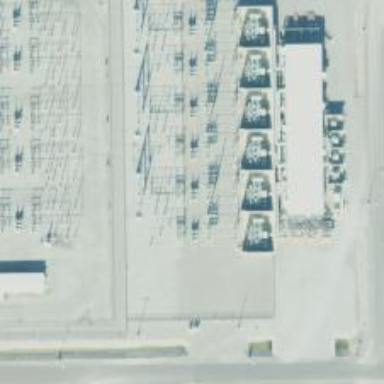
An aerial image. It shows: Switch for power supply.